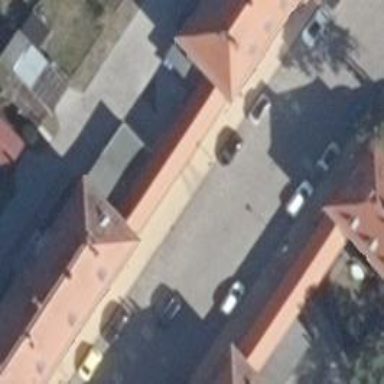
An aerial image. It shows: Residential road with sidewalks on both sides.